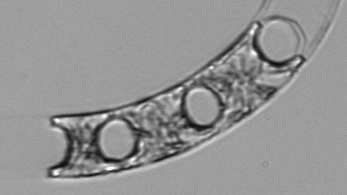
Label: Eucampia